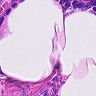
Metastatic tissue present: no